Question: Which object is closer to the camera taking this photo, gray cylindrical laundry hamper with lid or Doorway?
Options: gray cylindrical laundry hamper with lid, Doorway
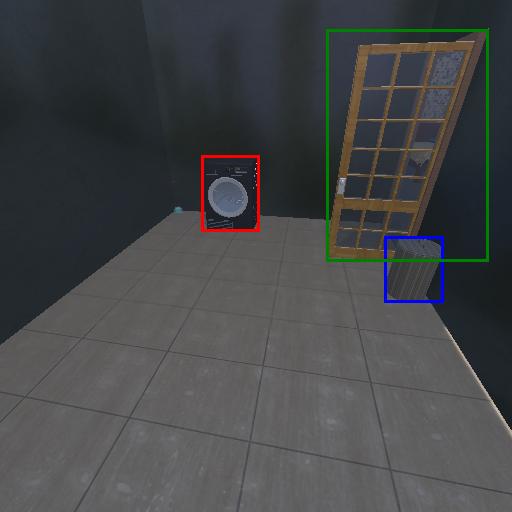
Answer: gray cylindrical laundry hamper with lid